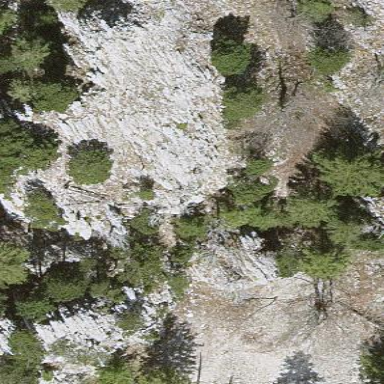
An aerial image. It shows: Landscape of bare rock.